Question: I am in the process of deploying a Windows Universal App to my Raspberry Pi 2.
I am following a very handy guide published <URL>.
Everything's fine but I get a peculiar warning when trying to run the 'iotstartup' command after having established the 'PsSession'.

If I simply press return again, the message disappears and the command seems to work fine...
Am I doing something wrong here? Is it a known powershell thing, or has something gone awry on my device? (If it's of any significance, I had to re-flash the OS once or twice in order to get anything to deploy remotely).
I hope it's not my device; but I would be interested to hear of any clarification on this sort of issue.
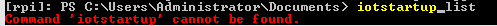
Answer: iotstartup as setcomputername are executables. Use the invoke command, see this <URL>.
'''
& iotstartup list
'''
will do.